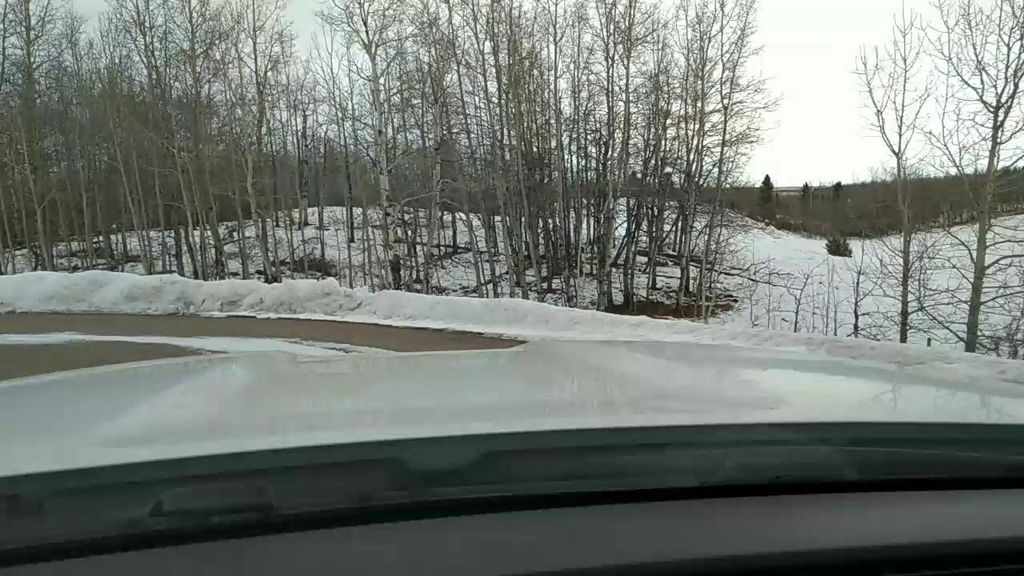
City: calgary